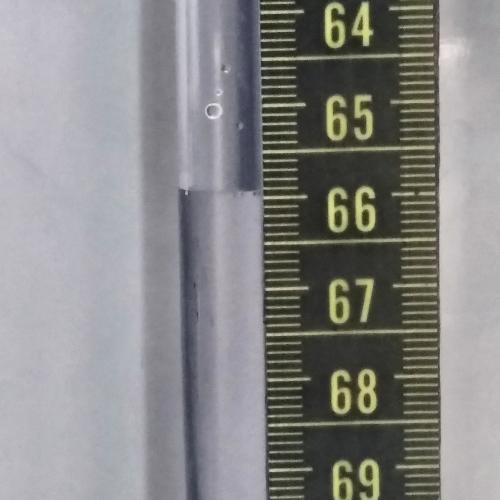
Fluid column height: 65.9 cm